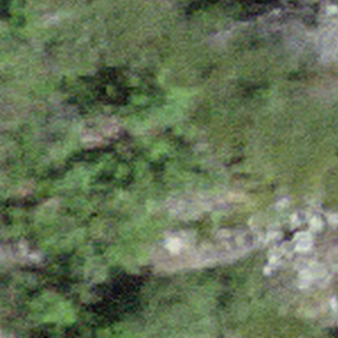
Label: other